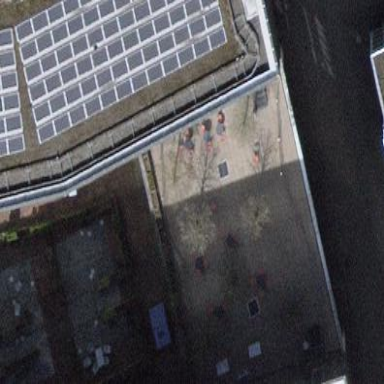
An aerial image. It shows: Office building.